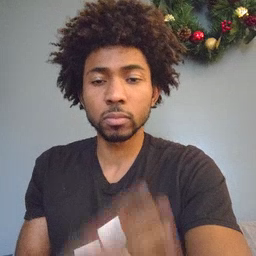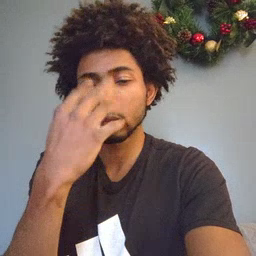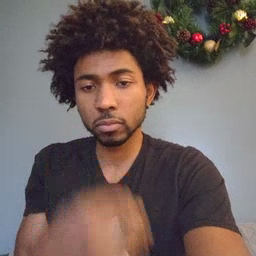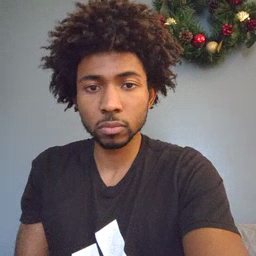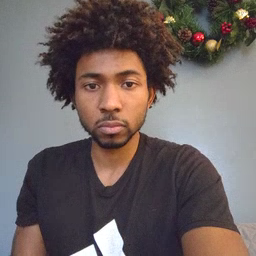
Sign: sleepy